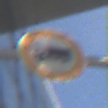
Verkehrszeichen: VerbotFuerKraftfahrzeugeUeberDreiKommaFuenfTonnen
Umgebung: Outdoor, Urban
Tageszeit: MorningAfternoon
Wetter: PartlyCloudy
Licht: Natural
Jahreszeit: NotSpecified
Kontrast: HighContrast